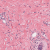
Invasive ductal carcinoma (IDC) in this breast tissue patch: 0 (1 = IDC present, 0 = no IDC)